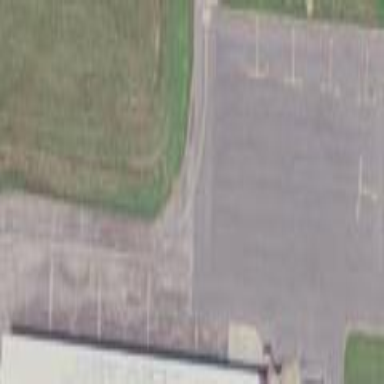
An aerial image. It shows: Apron at the airport.